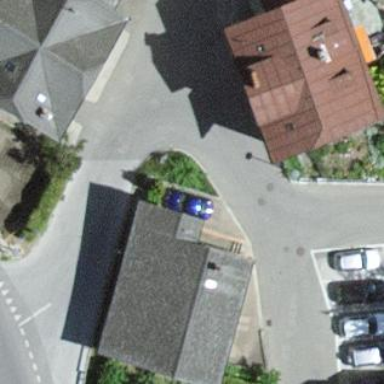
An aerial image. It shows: Residential building.